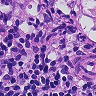
Metastatic tissue present: yes